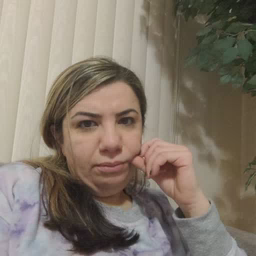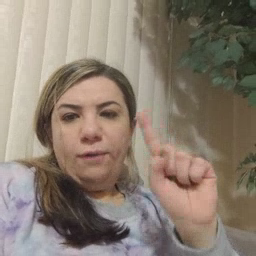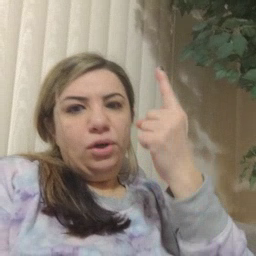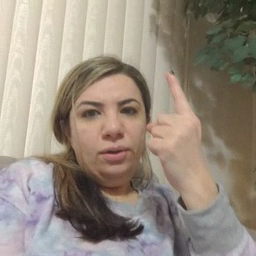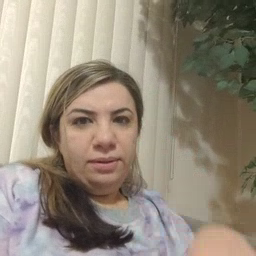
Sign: first